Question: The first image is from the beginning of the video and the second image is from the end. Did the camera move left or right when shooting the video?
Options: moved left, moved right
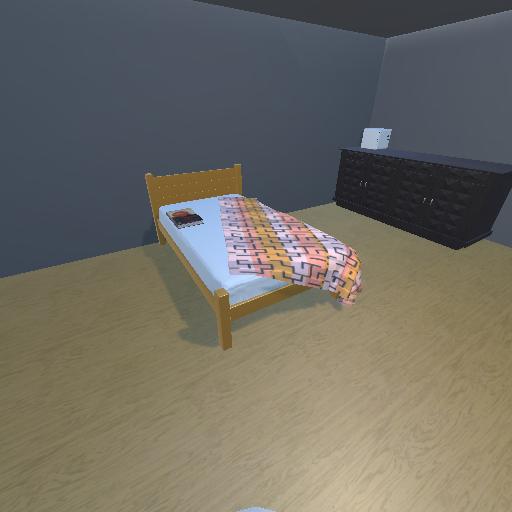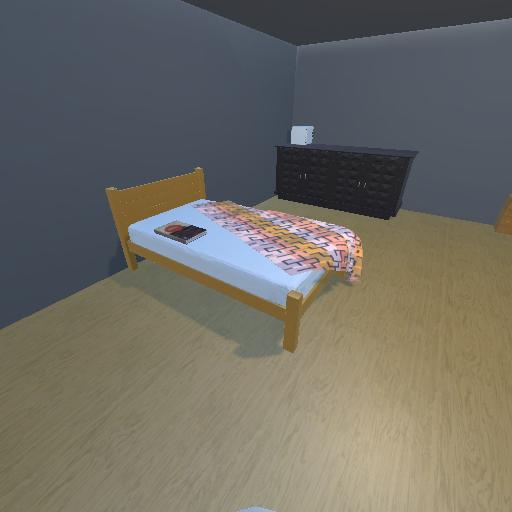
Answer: moved left